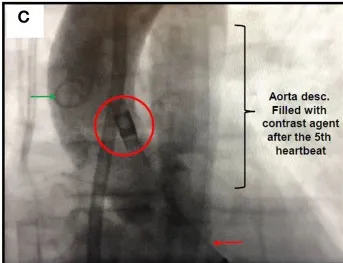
(C) In the 5th heart beat following iVAC2L activation, the watershed line moved to the descending aorta demonstrating a decrease in afterload despite V-A ECMO support. Red circle: two-way valve (outlet) positioned next to the coronary ostia; red arrow: distal tip if the iVAC system in the left ventricle; green arrow: pigtail catheter.
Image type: radiology (x_ray)